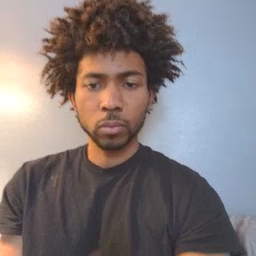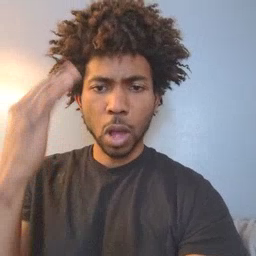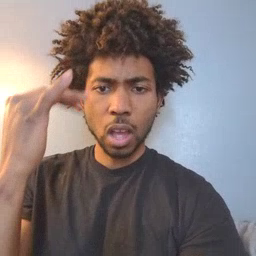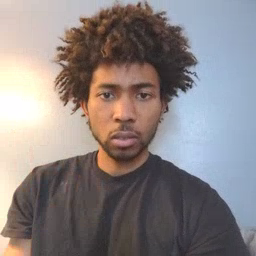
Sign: why